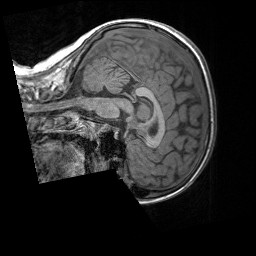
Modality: T1w
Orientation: sagittal
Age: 7
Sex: male
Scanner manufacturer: siemens
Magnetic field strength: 3 T
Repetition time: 1.65 s
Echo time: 0.00203 s